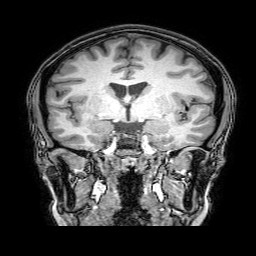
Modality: T1w
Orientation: sagittal
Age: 26
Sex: female